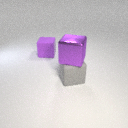
large purple metal cube above large gray rubber cube